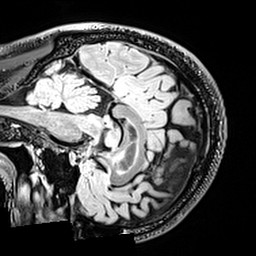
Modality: T2w
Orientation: sagittal
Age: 47
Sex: male
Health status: healthy
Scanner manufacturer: siemens
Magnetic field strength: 3 T
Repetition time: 5 s
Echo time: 0.397 s